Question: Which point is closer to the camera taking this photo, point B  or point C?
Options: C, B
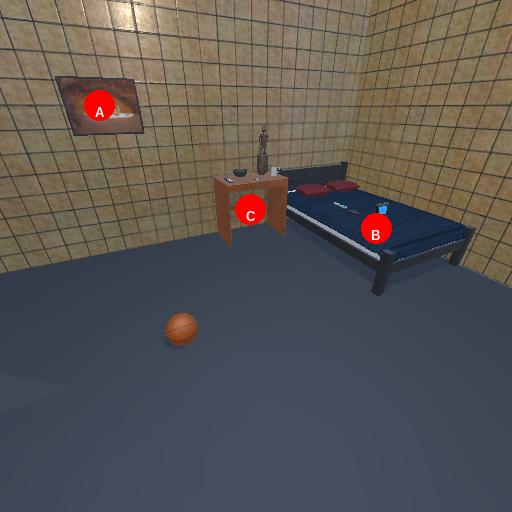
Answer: C